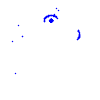
Particle: kaon